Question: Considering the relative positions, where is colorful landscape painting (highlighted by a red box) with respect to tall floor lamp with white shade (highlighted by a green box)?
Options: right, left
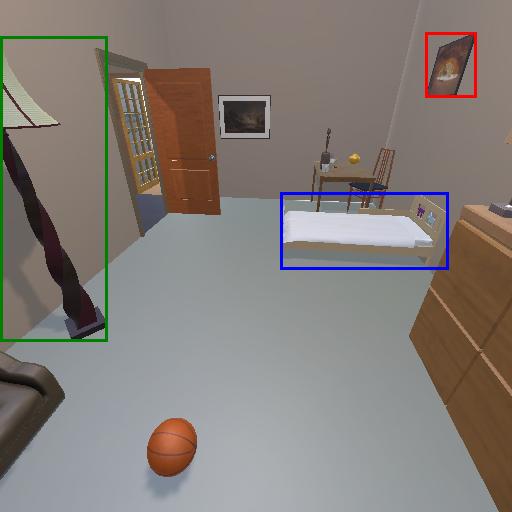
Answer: right